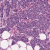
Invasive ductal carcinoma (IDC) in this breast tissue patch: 1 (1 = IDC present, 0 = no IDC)